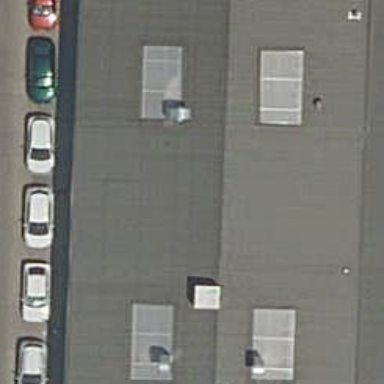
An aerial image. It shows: Car rental facility.